Interaction volume radius: 10 \u00c5
Interaction volume height: 10 \u00c5
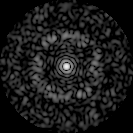
Disorder parameter: 0.8291